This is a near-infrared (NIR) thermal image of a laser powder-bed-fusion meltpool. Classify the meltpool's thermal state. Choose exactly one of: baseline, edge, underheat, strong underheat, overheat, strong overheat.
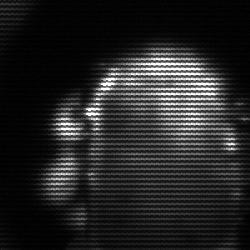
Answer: baseline